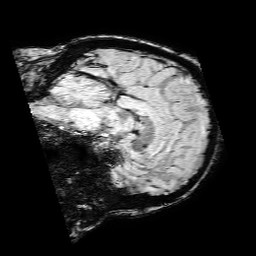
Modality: SWI
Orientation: sagittal
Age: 67
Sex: female
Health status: ill
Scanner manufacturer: philips
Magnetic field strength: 3 T
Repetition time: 0.031 s